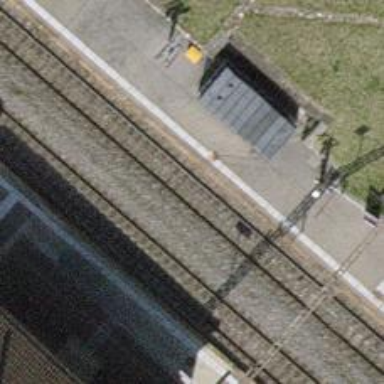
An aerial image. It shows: Public transport stop position along the railway.